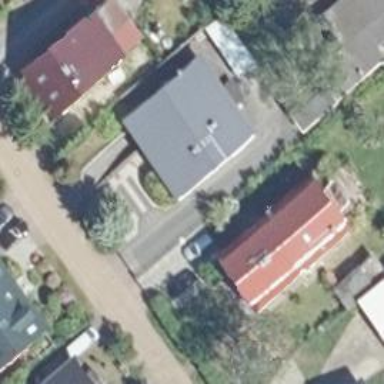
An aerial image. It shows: Terrace building.